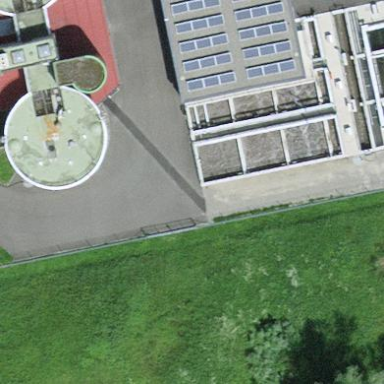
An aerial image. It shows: Image of wastewater.